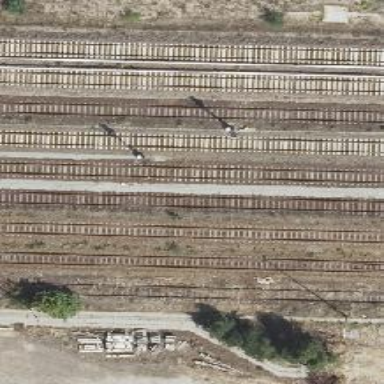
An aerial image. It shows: Railway signal.